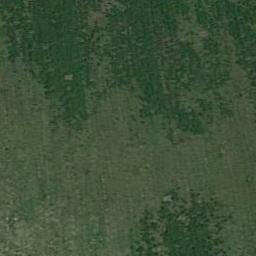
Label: meadow